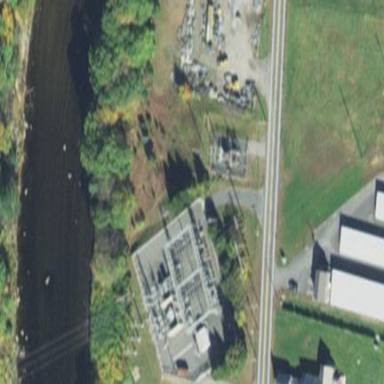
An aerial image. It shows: Distribution level power substation enclosed by fence.